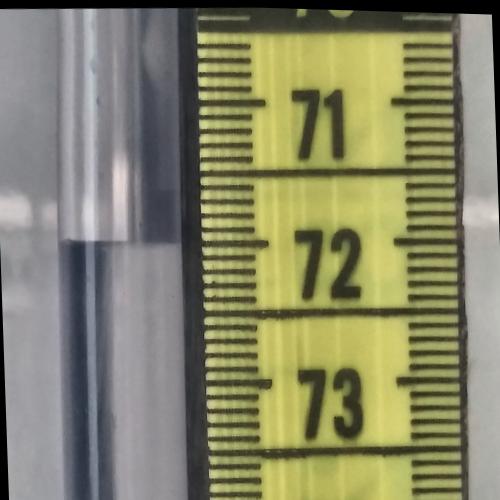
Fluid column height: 72.0 cm